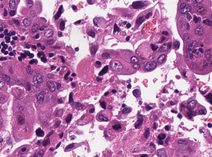
Tumor epithelial tissue: yes
Tumor-associated stroma tissue: no
Normal tissue: no